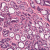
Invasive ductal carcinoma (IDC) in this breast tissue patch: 0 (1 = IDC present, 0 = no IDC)